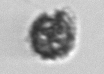
Label: Syracosphaera_pulchra